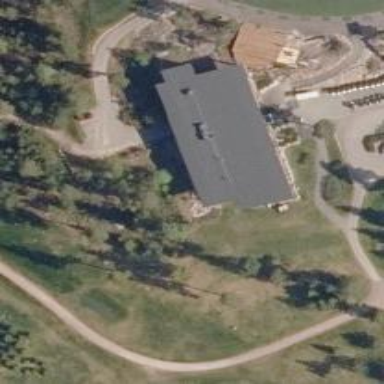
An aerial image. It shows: Clubhouse building for golf.